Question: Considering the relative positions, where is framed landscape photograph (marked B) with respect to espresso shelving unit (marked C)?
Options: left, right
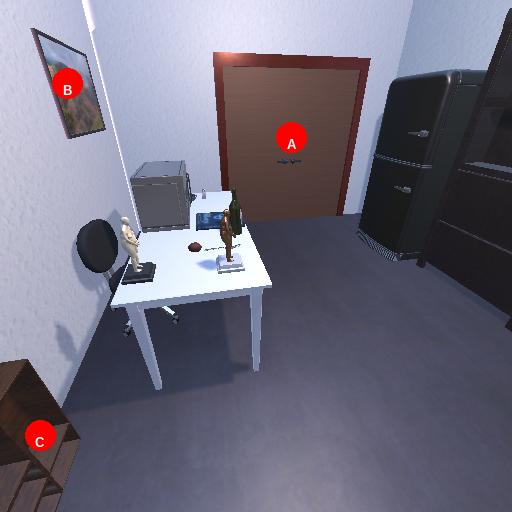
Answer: left